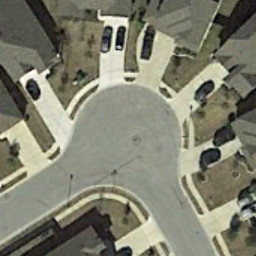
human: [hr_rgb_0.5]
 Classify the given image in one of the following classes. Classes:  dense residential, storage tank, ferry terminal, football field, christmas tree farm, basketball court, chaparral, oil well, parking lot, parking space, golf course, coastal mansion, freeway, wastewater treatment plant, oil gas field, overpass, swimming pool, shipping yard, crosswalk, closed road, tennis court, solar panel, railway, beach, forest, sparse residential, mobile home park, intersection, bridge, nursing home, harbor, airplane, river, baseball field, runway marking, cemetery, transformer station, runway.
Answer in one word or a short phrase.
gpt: closed road